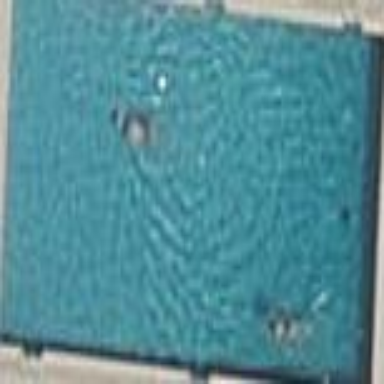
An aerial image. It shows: Swimming pool located in leisure land.